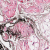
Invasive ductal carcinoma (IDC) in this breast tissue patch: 0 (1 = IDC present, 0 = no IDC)